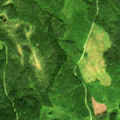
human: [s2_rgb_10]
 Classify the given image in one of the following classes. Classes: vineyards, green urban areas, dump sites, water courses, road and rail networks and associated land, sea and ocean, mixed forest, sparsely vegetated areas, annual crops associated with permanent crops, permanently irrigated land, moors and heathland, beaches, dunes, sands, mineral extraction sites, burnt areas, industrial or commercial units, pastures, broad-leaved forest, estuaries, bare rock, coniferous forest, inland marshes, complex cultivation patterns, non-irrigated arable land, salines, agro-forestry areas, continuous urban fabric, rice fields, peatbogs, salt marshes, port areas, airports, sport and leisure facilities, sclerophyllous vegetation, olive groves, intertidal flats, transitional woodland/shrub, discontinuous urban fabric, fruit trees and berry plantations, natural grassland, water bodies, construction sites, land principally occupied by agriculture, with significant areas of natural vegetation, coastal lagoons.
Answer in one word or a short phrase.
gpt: coniferous forest, mixed forest